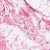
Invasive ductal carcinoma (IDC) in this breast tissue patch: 0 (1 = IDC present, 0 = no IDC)